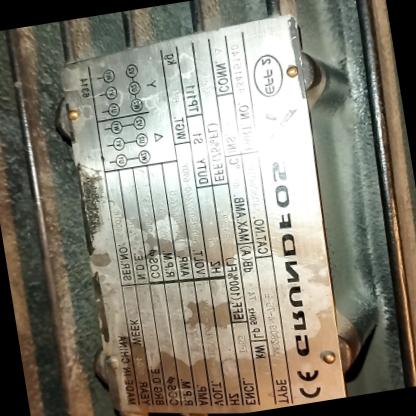
Klasa: tabliczka-znamionowa